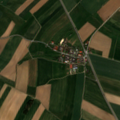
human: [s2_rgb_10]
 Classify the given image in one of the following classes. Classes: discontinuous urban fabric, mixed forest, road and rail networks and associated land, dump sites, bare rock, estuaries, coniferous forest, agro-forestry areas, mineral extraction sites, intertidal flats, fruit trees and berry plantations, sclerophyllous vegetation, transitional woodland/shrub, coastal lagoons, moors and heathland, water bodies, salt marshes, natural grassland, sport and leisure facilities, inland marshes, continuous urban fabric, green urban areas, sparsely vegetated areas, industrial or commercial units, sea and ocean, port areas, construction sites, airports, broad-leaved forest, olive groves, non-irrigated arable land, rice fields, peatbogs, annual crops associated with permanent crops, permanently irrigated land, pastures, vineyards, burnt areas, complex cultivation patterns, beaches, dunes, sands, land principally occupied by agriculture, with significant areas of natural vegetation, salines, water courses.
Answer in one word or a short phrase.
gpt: non-irrigated arable land, complex cultivation patterns, land principally occupied by agriculture, with significant areas of natural vegetation, coniferous forest